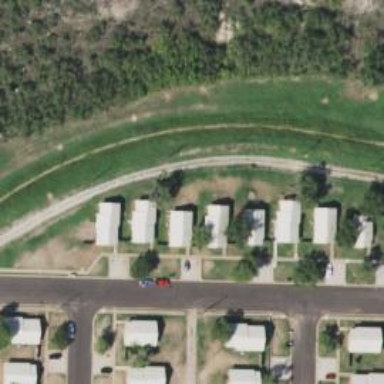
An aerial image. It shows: Alley classified as service road.